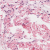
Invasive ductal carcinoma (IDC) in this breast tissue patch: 0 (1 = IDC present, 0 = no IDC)